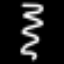
Label: squiggle